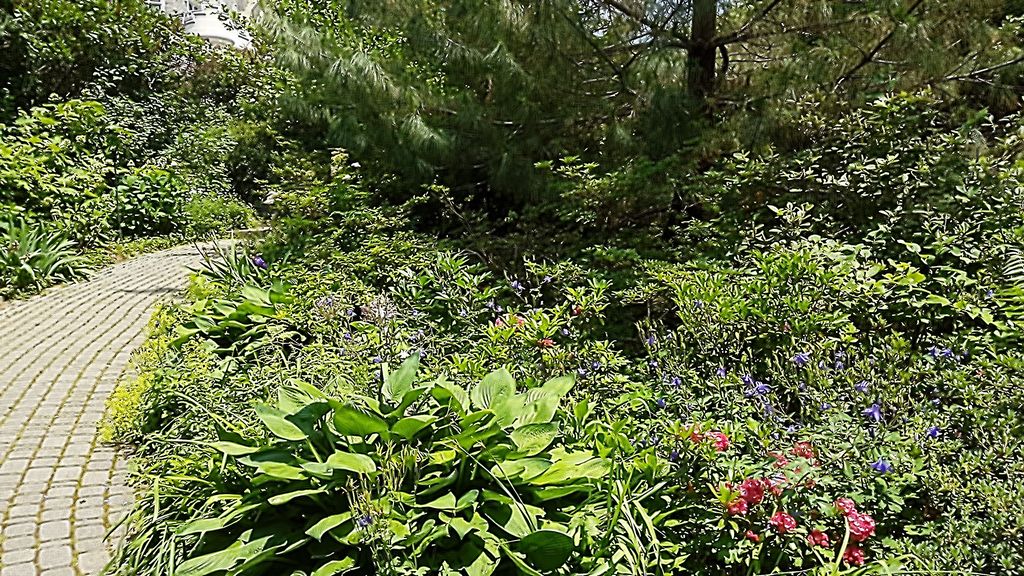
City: toronto